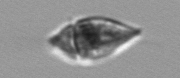
Label: Amphidinium